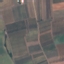
Land use / land cover: PermanentCrop